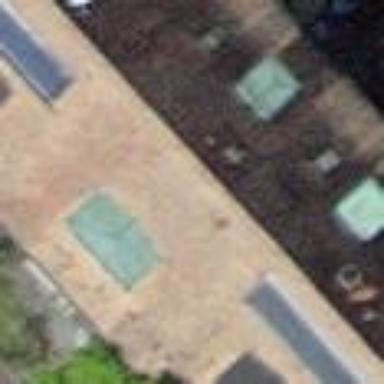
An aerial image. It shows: Terrace building.